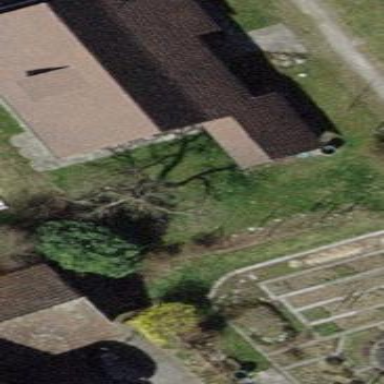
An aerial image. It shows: Detached building with gabled roof.